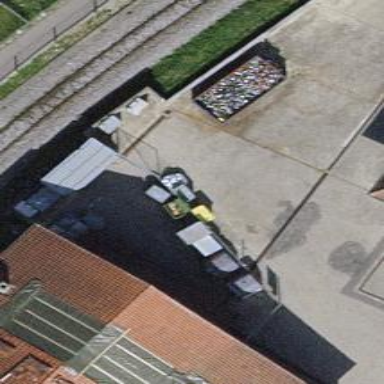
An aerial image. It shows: Recycling container at amenity designated for recycling.